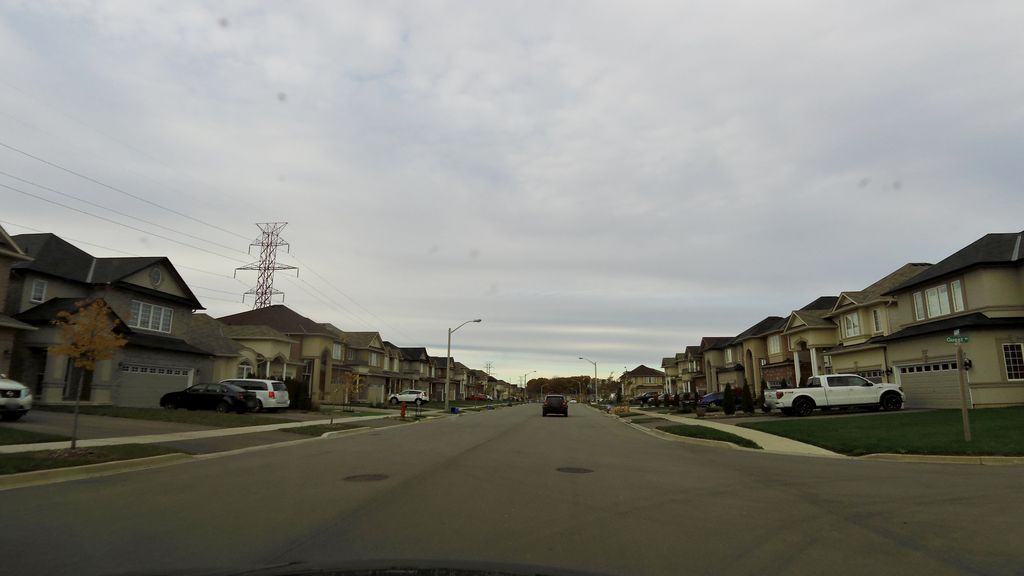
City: hamilton